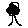
Label: tree